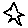
Label: star